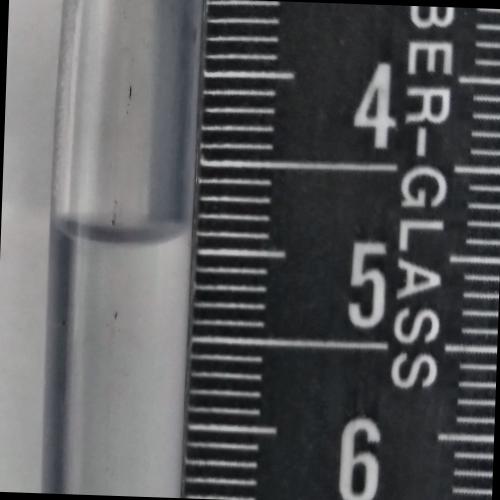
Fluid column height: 4.9 cm